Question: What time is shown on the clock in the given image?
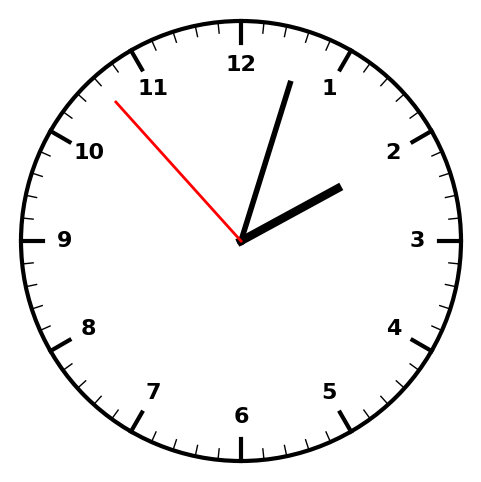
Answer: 02:02:53